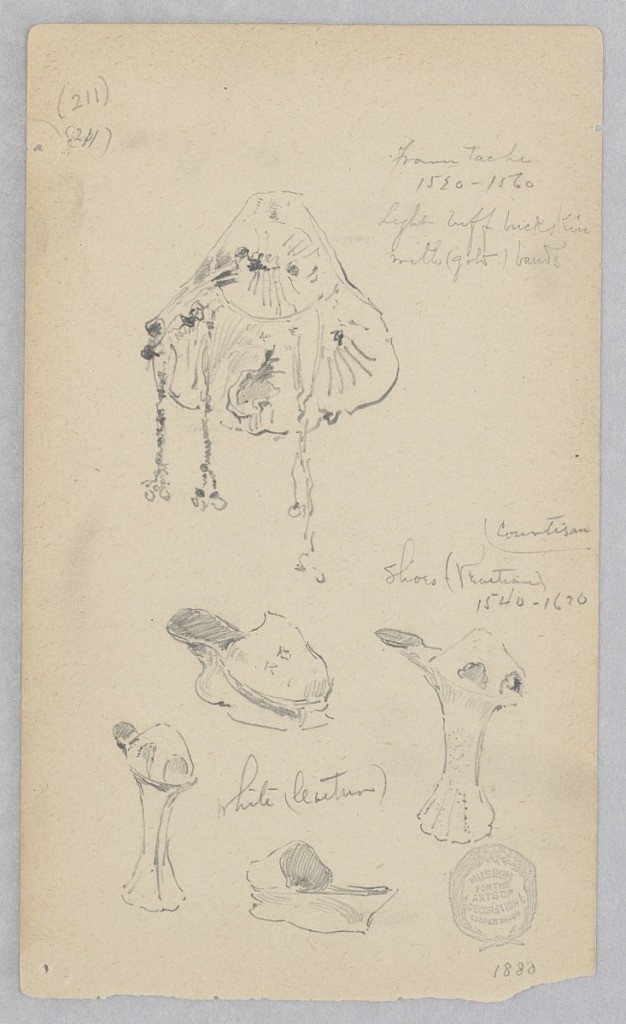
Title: Fashion Accessories
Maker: Robert Frederick Blum, American, 1857–1903
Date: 1880
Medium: Graphite on wove paper
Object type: Drawing
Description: Sketches of a lady's purse and shoes.